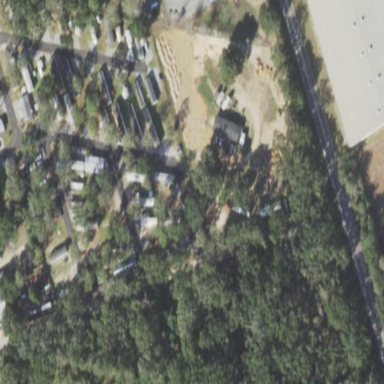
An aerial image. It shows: Residential area designated as trailer park.